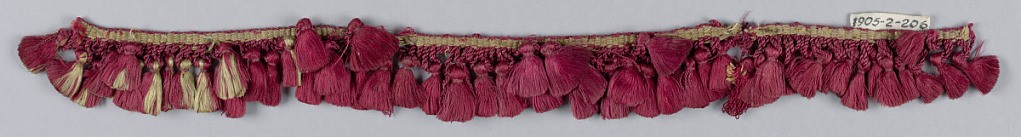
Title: Fringe
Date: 17th century
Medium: silk, linen Technique: plain weave
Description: Red fringe with a heading and small loops supporting tufts of floss.